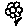
Label: flower